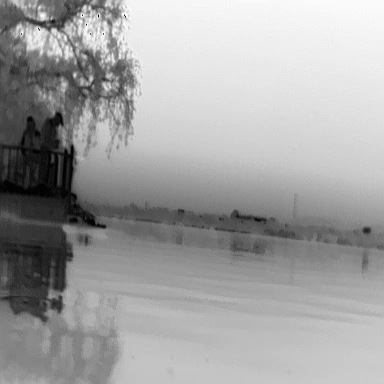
There is a canoe in the infrared image.